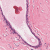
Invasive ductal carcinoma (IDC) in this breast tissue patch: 0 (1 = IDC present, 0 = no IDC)